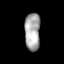
Tissue: lung
Cell type: Epithelial cells
Senescence score: 0.2436
Nuclear area (px): 569
Mean DAPI intensity: 169.137